Interaction volume radius: 5 \u00c5
Interaction volume height: 15 \u00c5
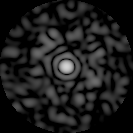
Disorder parameter: 0.8282